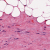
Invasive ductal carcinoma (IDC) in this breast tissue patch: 0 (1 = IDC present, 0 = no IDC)